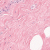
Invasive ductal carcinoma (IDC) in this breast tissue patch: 0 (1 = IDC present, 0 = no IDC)